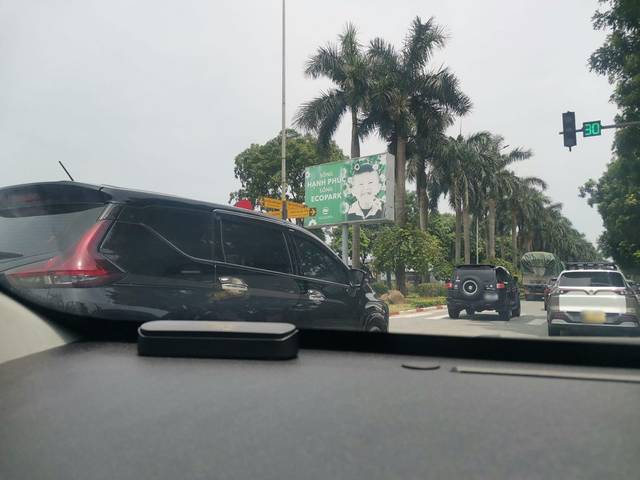
Region: Vietnam
Coordinates: 20.984, 105.925